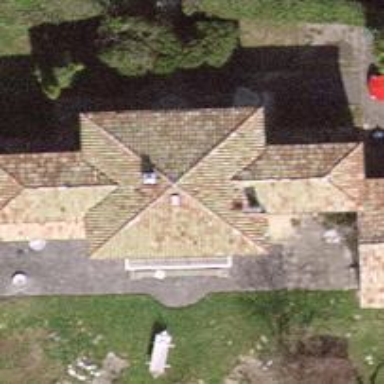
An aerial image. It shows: Simple house.